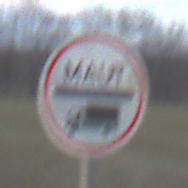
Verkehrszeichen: Mautpflicht
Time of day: SunriseSunset
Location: Outdoor (Nature)
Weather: PartlyCloudy
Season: NotSpecified
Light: Natural